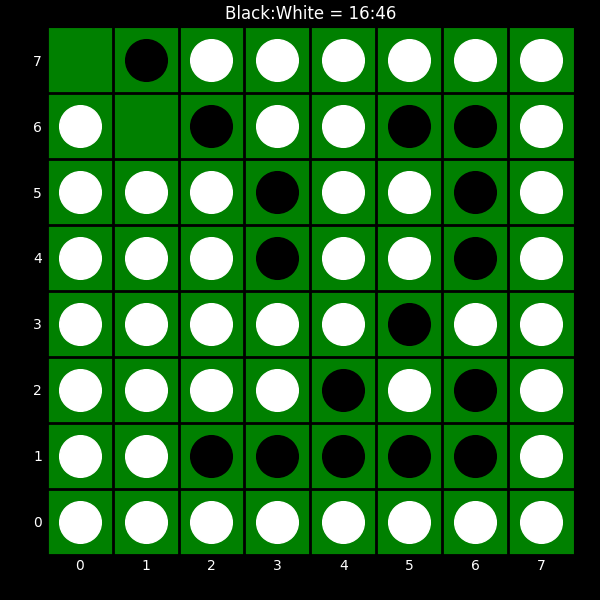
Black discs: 16
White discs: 46